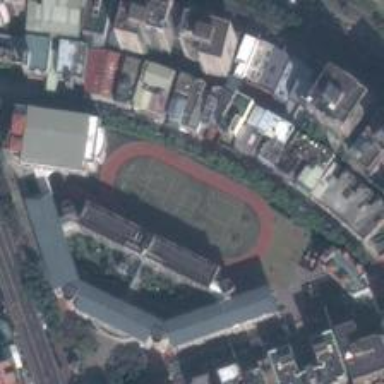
This fan-shaped area consists of several edifices and a playgournd .